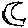
Label: moon